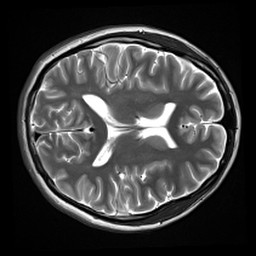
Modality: inplaneT2
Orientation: axial
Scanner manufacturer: siemens
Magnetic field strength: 3 T
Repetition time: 7.02 s
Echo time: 0.069 s